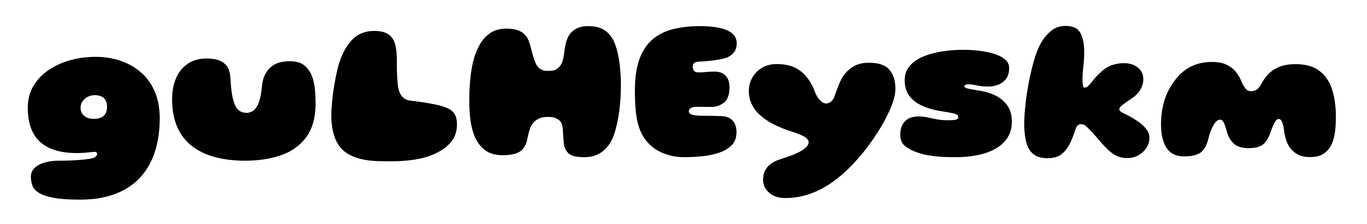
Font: Gluten_Black